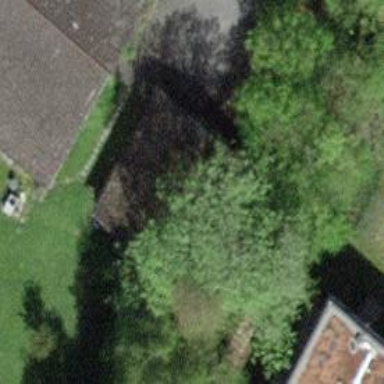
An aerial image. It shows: Garage.